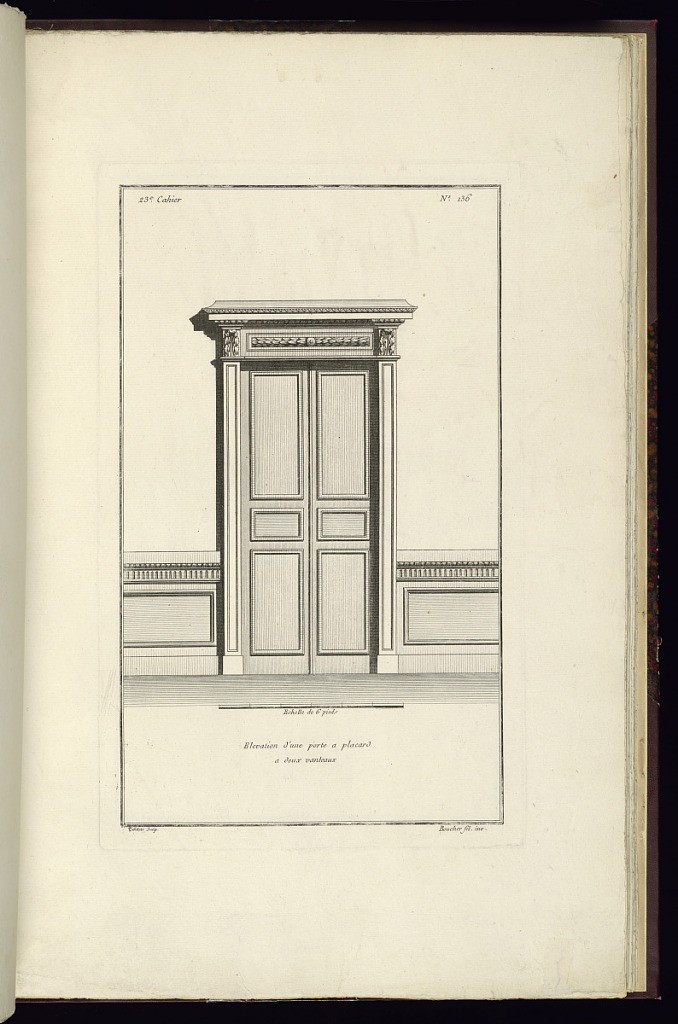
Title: Elevation d'une porte à placard à deux vanteaux
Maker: Juste-François Boucher, French, 1736 – 1782
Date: ca. 1775
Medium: Engraving on off white laid paper
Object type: Print
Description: Design for a double door closet decorated with ornament motifs including bands of lamb tongue, egg and dart, bound leaf, and acanthus leaves. The plate is signed.